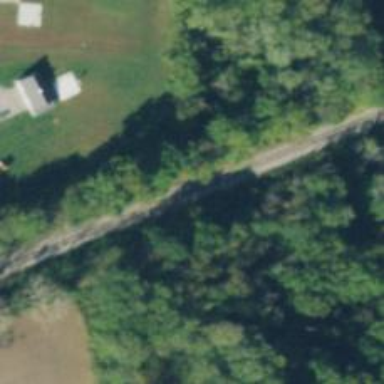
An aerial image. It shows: Railway track.